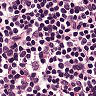
Metastatic tissue present: no